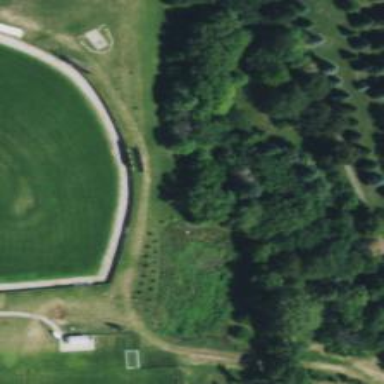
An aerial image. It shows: Disc golf pitch for leisure sports on the land.